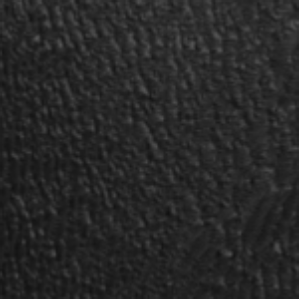
Label: frost